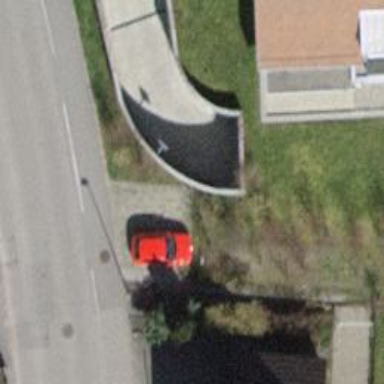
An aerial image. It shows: Parking entrance.